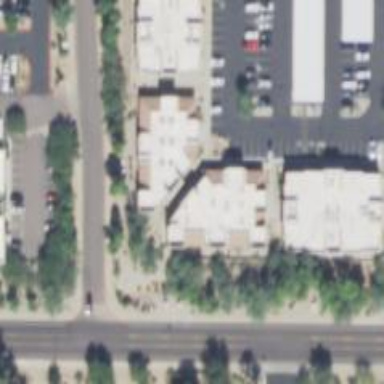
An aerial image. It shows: Healthcare clinic is depicted in the image.